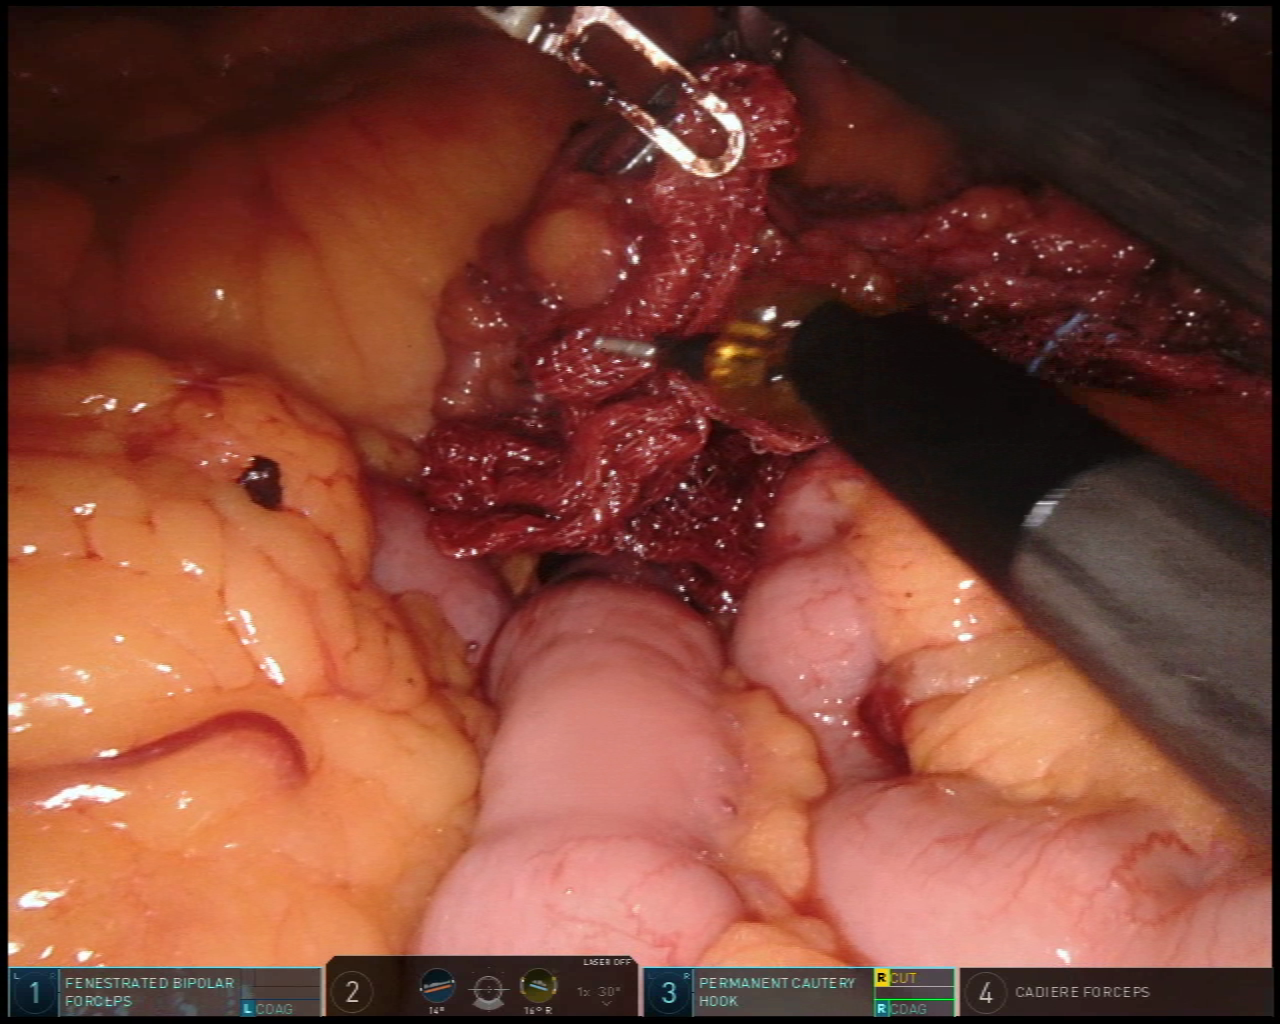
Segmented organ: small_intestine
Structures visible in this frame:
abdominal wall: no
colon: no
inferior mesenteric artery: no
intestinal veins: no
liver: no
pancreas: no
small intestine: yes
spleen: no
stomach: no
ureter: no
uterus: no
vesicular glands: no